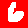
Digit: 6